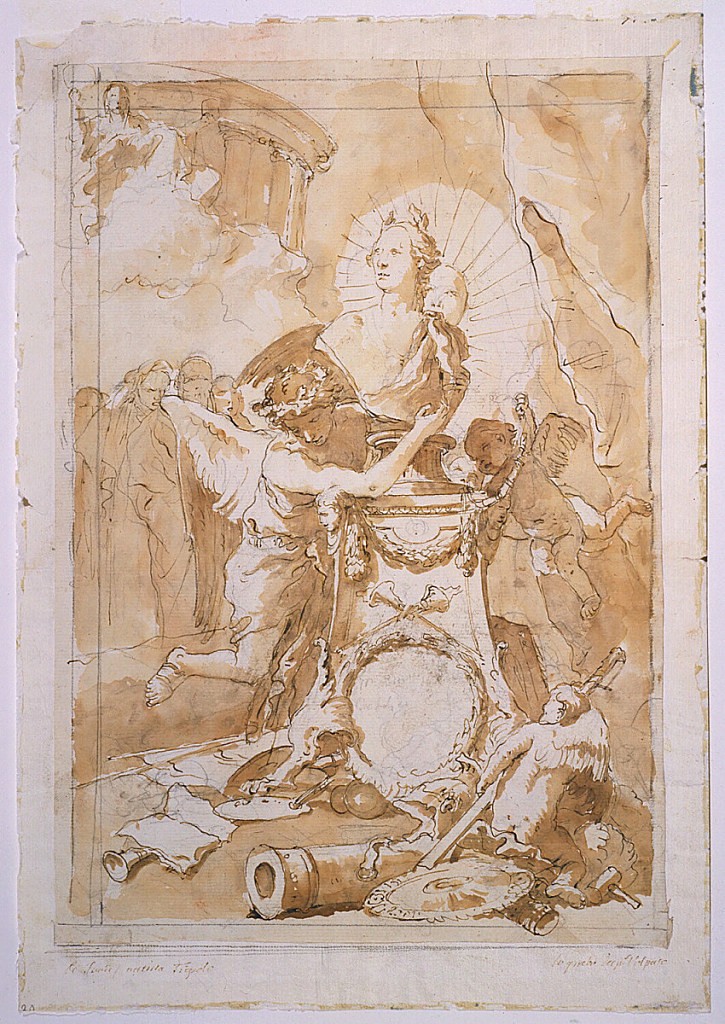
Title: Design for Dedication Page to Charles III of Spain and the Two Sicilies
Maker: Giovanni Battista Tiepolo, Italian, 1692 - 1770
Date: ca. 1762
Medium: Pen and brown ink, brush and wash, black chalk on white laid paper
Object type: Drawing
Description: At center, a winged figure of Glory alights from left and places the sculpted bust of King Charles III on a pedestal decorated with swags and a cartouche. In the foreground, a putto seen from behind sits amid symbols of the arts and war.  Another putto hovers in mid-air to the right of the pedestal. In the background, a group of figures stand beneath a partial view of colonnaded temple and figure in upper left corner. This design was made for a book on the ruins of Paestum, which was commissioned by Charles III of Spain and published in 1770. The dedication page was engraved by Volpato after this drawing.